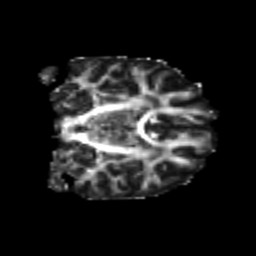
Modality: FA
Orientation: coronal
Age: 20
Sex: female
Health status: healthy
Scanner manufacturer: philips
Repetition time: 7.386 s
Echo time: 0.08599 s